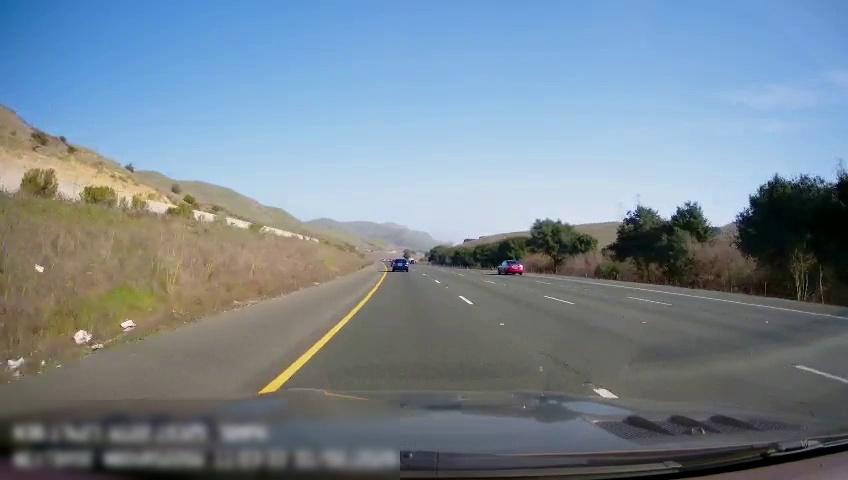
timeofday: Day
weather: Sunny
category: Drivable Space
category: Vehicles | Car
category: Vehicles | Car
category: Lanes | Alternate Lane
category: Lanes | Alternate Lane
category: Lanes | Alternate Lane
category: Lanes | Current Lane
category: Lanes | Alternate Lane